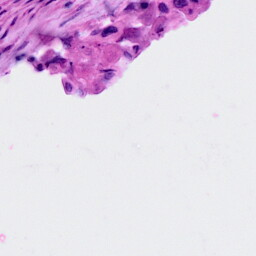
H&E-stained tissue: Cervix